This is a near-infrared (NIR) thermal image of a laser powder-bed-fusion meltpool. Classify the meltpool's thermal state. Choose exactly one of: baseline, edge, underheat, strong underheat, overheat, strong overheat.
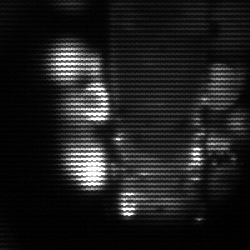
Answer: strong underheat